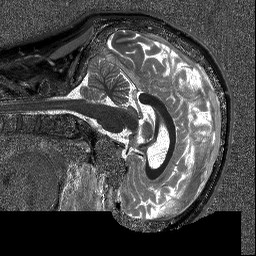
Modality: T1map
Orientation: sagittal
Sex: male